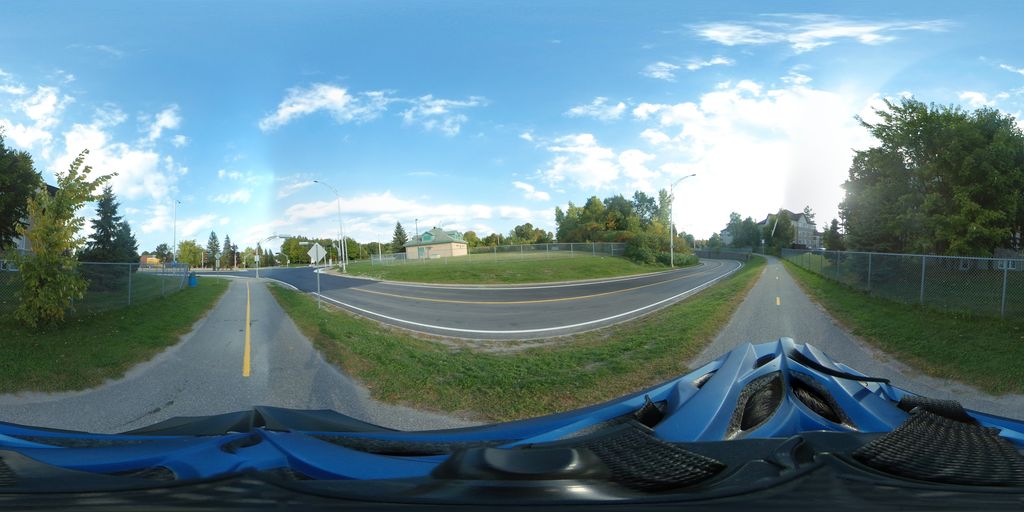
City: ottawa-gatineau